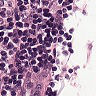
Metastatic tissue present: no